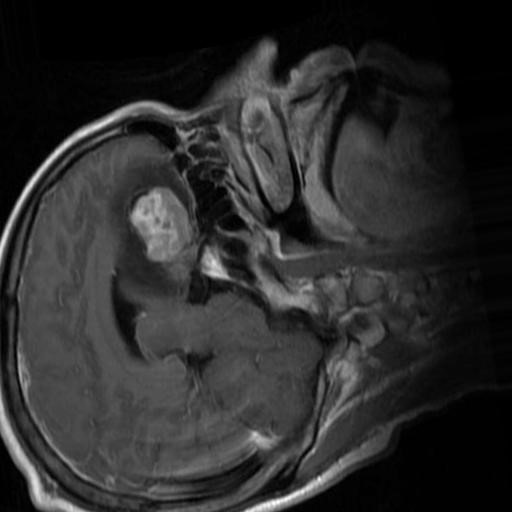
Label: brain_menin